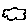
Label: cloud